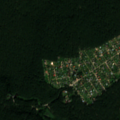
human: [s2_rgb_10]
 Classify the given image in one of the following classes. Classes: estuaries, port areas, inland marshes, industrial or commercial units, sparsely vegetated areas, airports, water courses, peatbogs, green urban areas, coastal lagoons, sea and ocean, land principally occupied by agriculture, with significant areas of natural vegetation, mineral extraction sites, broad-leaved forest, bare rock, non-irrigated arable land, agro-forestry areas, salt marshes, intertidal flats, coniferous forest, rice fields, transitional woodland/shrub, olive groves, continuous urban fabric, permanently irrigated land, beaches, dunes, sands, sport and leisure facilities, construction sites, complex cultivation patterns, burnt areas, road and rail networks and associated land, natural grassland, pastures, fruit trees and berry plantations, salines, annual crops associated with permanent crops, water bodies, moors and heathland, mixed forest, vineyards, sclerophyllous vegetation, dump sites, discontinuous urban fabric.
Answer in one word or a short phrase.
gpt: complex cultivation patterns, land principally occupied by agriculture, with significant areas of natural vegetation, coniferous forest